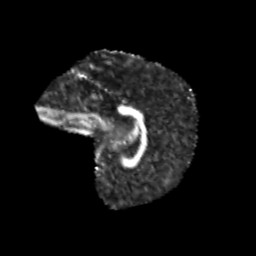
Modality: FA
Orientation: sagittal
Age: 12
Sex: male
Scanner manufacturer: siemens
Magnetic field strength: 3 T
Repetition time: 3.8 s
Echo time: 0.07 s